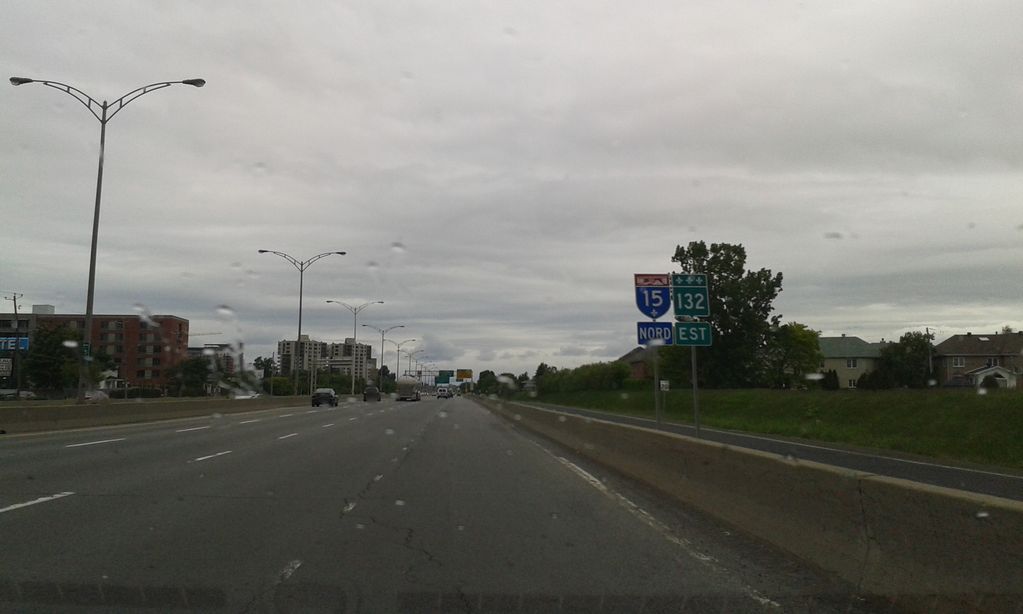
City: montreal